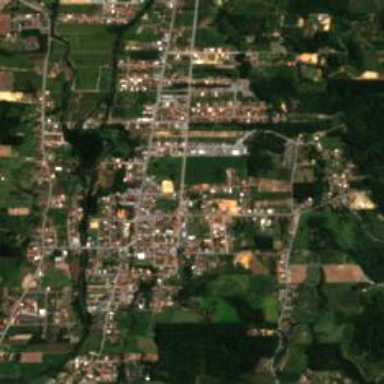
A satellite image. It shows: Town.